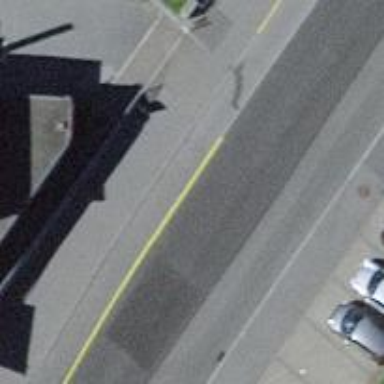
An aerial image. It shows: Paved residential road with separate sidewalks on both sides. There is cycle track on the left side.